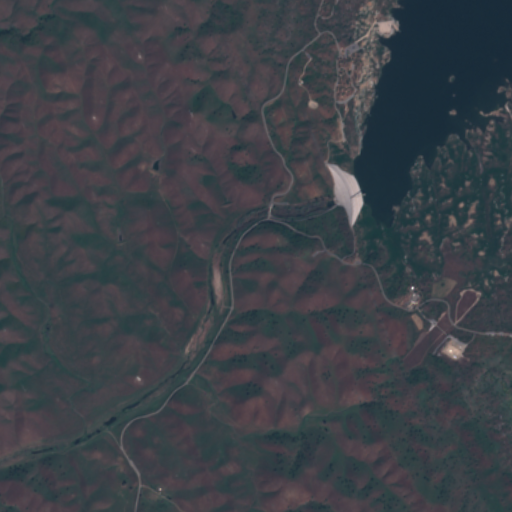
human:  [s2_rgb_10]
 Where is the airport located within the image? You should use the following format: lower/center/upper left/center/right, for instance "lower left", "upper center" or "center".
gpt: There is no airport in the image.